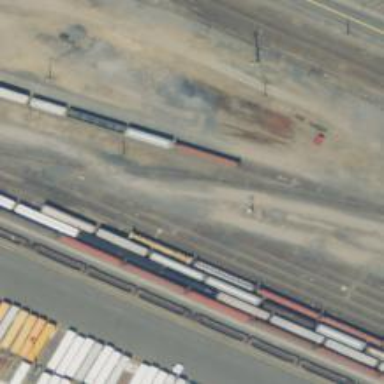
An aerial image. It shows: Railway yard used for servicing trains.